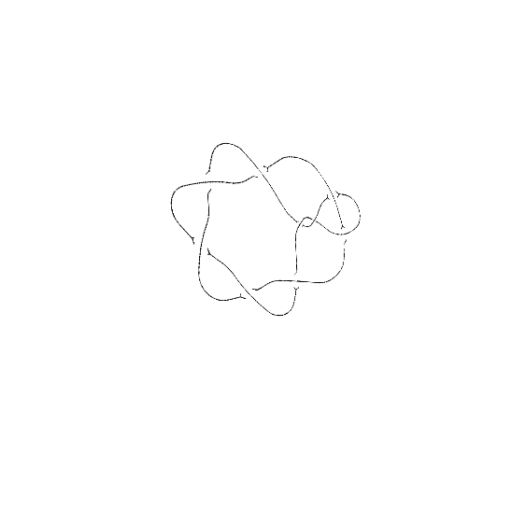
Crossing number: 9